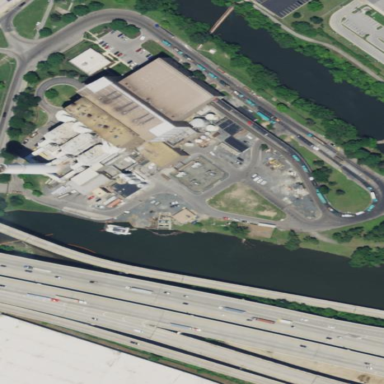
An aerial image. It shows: Industrial area with power plant.